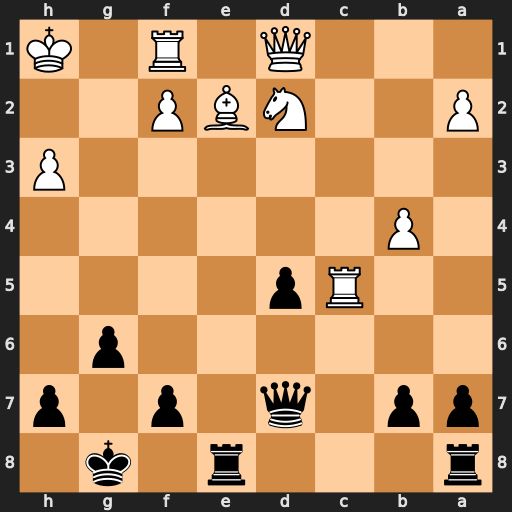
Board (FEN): r3r1k1/pp1q1p1p/6p1/2Rp4/1P6/7P/P2NBP2/3Q1R1K
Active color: b
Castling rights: -
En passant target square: -
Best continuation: Qxh3+ Kg1 Re5 Ne4 Rxe4